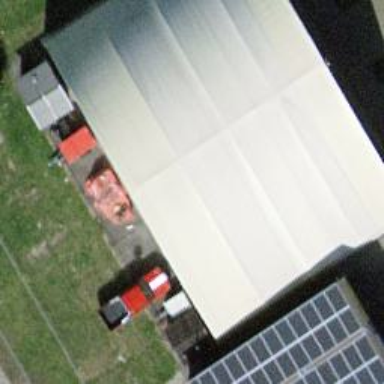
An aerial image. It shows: Hangar located at airport.